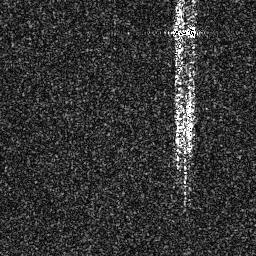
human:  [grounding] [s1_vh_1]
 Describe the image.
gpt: In the satellite image, there is  <ref>1 medium ship </ref> <box>[[65, 8, 78, 15, 0]]</box> located at top right.